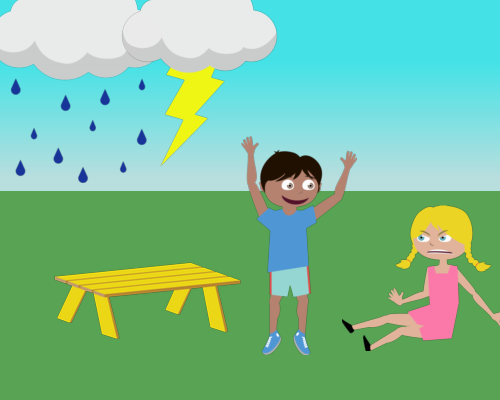
the left is a raining cloud and to the right an overlapping thunder cloud  raining on a yellow bench with a pie on it.  to the right is a angry girl sitting and in front of her is a boy